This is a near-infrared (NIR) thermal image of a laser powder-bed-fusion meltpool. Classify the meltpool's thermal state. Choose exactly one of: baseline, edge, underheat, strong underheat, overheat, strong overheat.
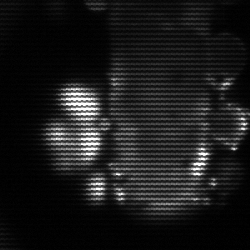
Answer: strong underheat